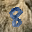
Label: 8